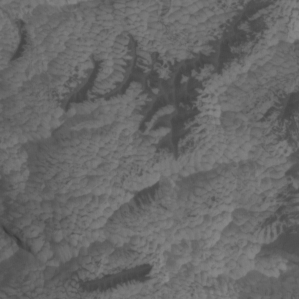
Label: non_frost